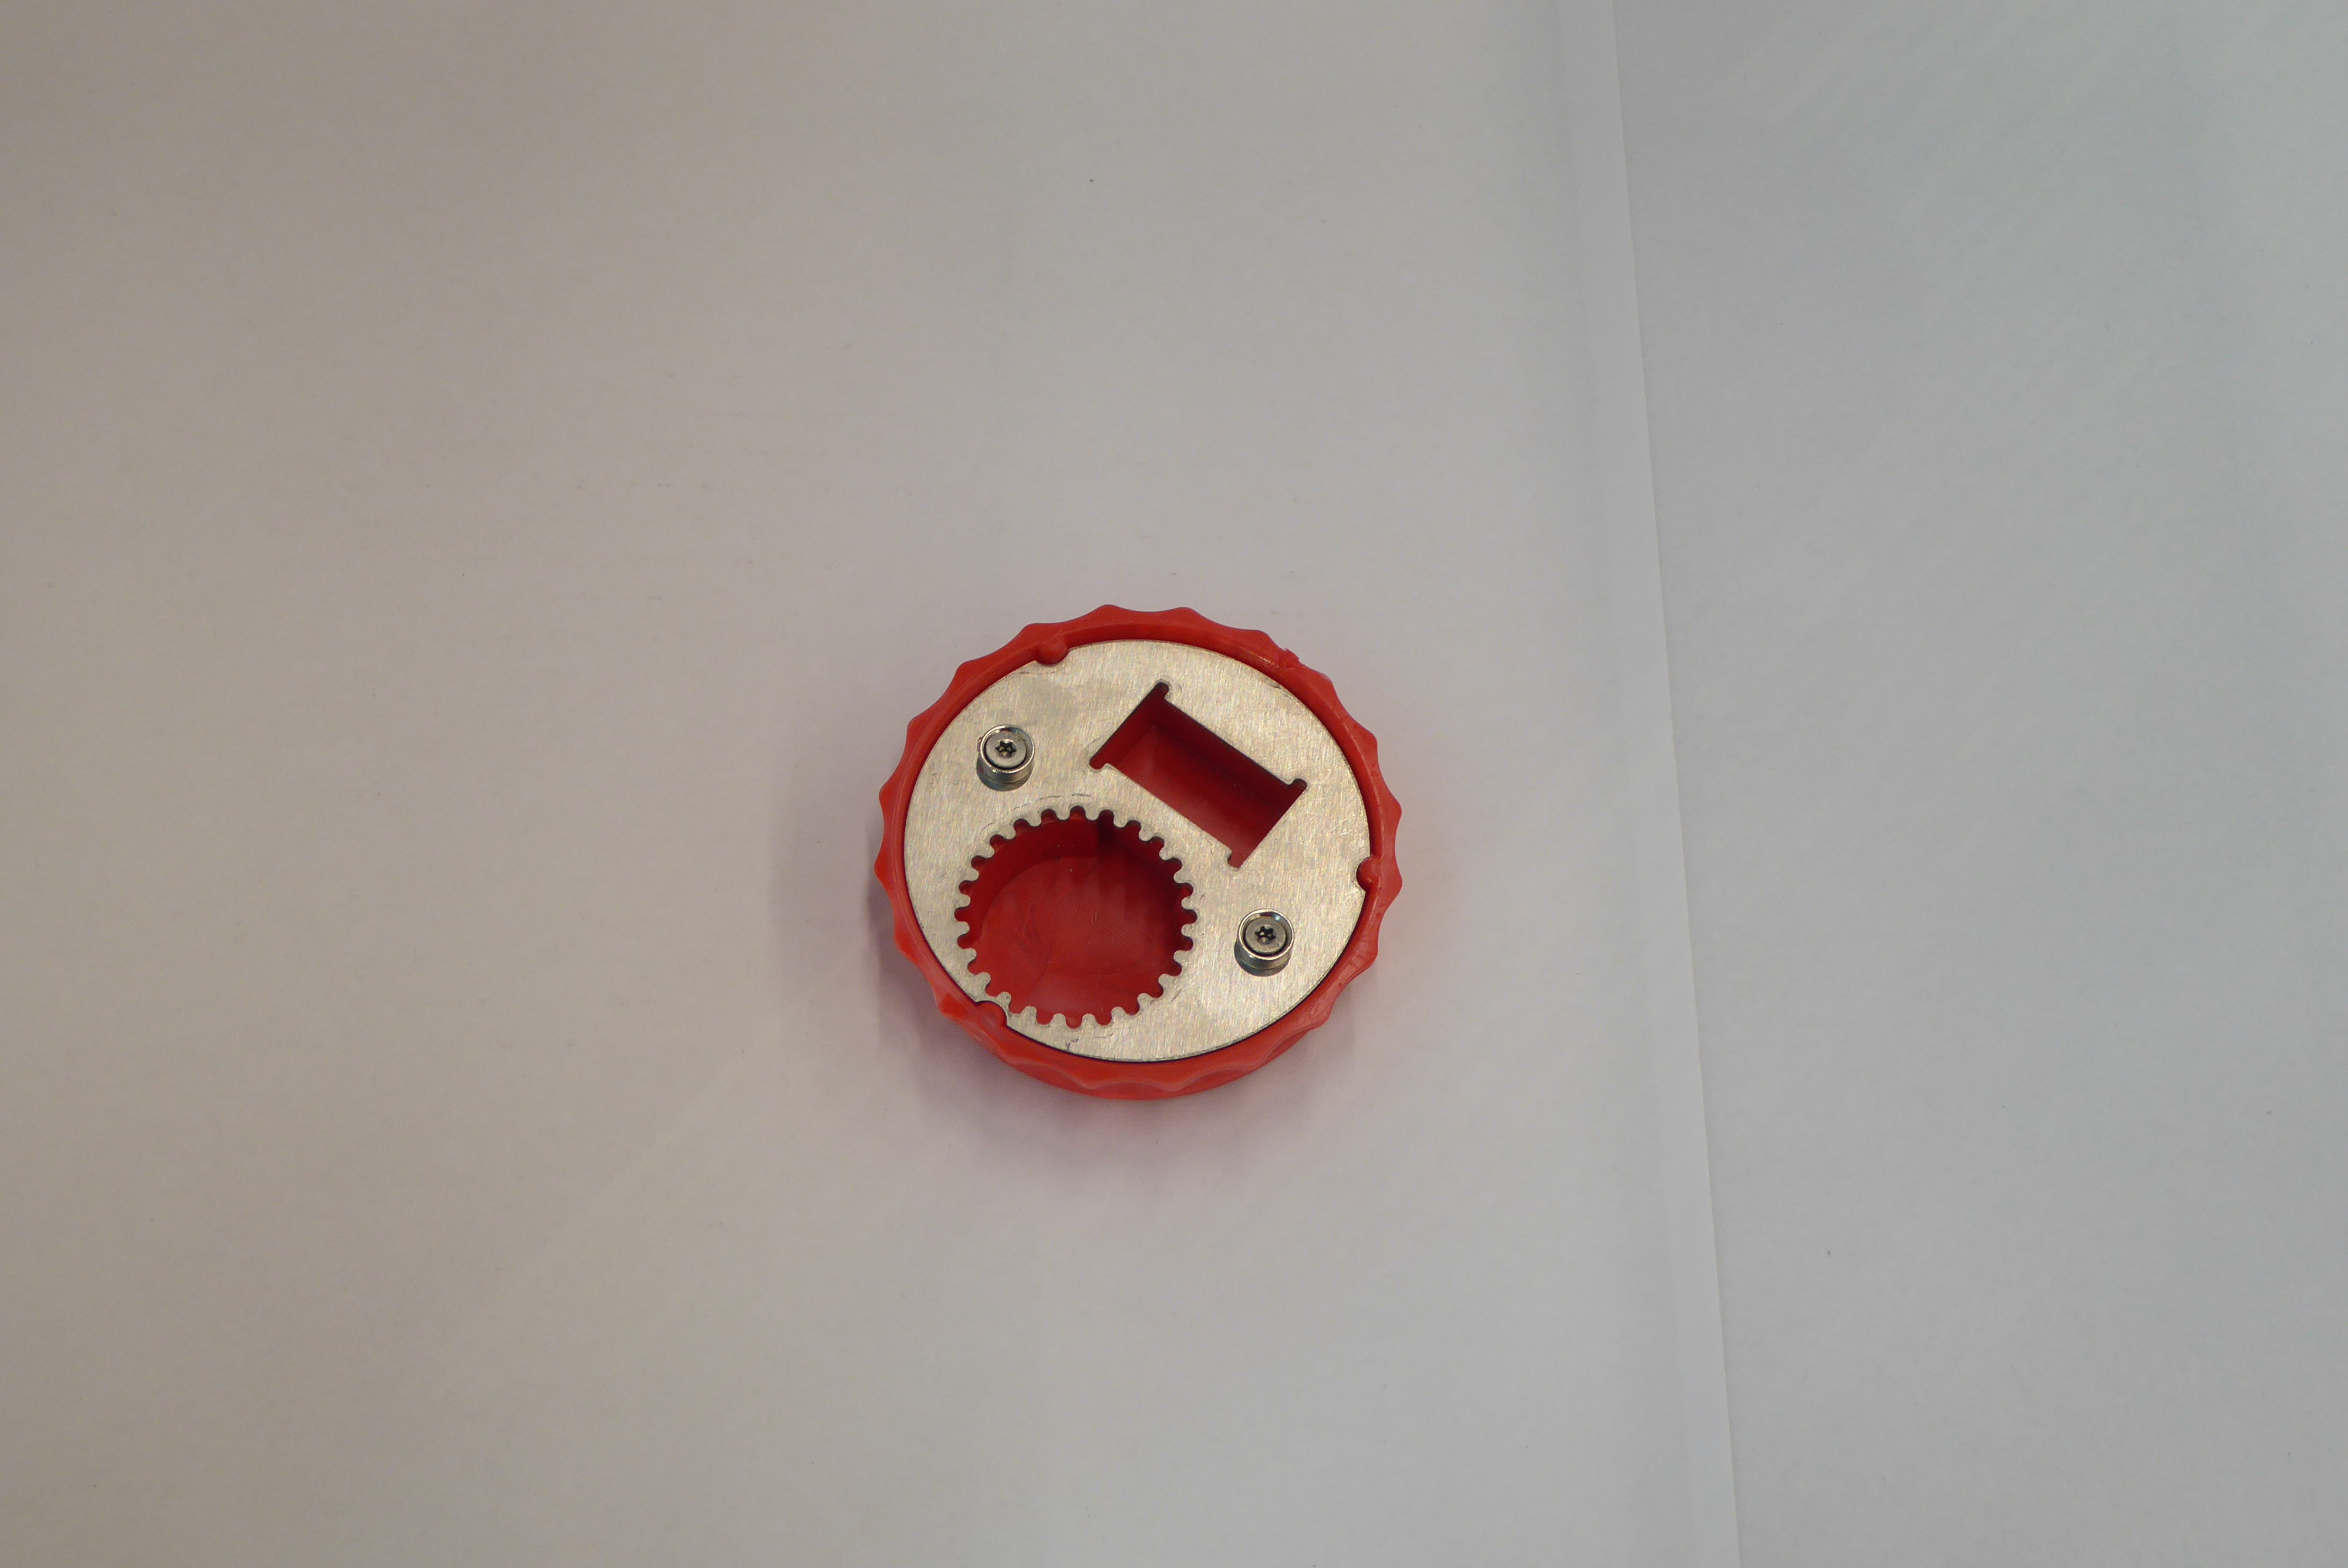
Label: Bottle Opener